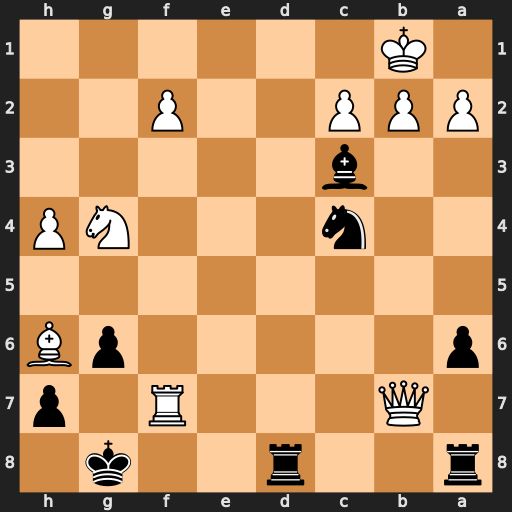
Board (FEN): r2r2k1/1Q3R1p/p5pB/8/2n3NP/2b5/PPP2P2/1K6
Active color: b
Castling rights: -
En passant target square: -
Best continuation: Rd1+ Bc1 Nd2+ Ka1 Rxc1#